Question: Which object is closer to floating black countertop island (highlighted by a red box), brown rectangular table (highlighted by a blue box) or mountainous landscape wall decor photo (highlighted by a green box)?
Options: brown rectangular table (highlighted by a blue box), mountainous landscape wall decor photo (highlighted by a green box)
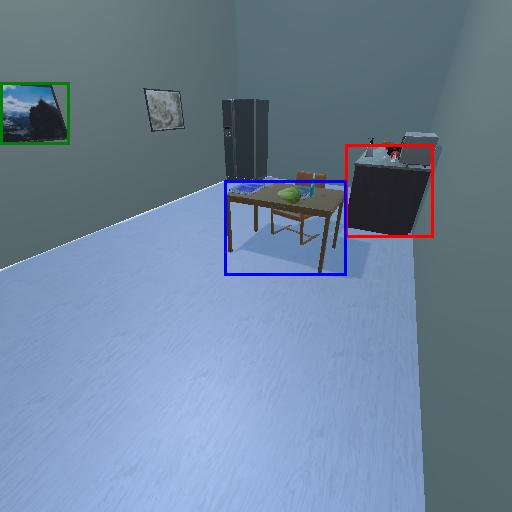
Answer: brown rectangular table (highlighted by a blue box)